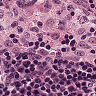
Metastatic tissue present: no